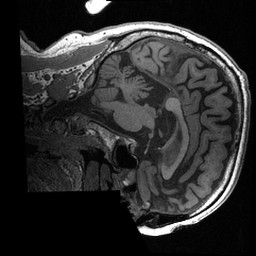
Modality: T1w
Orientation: sagittal
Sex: male
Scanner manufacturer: ge
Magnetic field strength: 3 T
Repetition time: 0.0064 s
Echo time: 0.00281 s